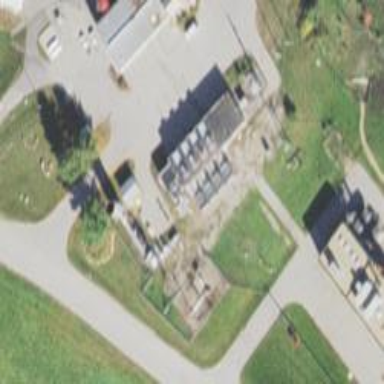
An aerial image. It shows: Generator is pictured.